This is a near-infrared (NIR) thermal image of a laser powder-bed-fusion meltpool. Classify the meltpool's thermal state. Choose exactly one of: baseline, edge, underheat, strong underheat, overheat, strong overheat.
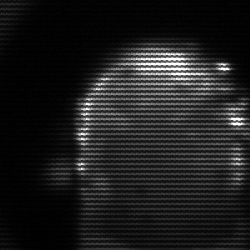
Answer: baseline